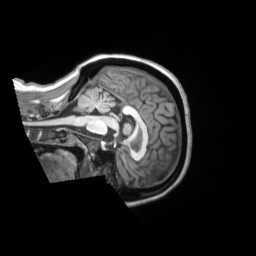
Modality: T1w
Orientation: sagittal
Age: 51
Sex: female
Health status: ill
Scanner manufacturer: siemens
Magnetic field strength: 3 T
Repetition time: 2.2 s
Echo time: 0.00157 s